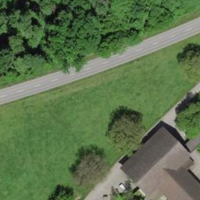
EUNIS habitat code: 25
Species observed at this site:
Tettigonia viridissima